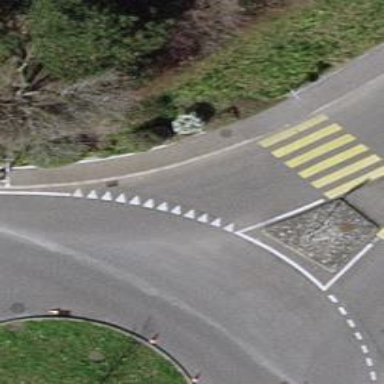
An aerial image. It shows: Road with "give way" sign.